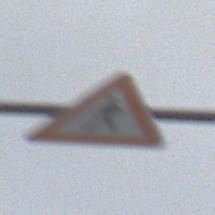
Verkehrszeichen: FussgaengerRechts
Umgebung: Outdoor, Nature
Tageszeit: Midday
Wetter: Overcast
Licht: Natural
Jahreszeit: NotSpecified
Kontrast: LowContrast